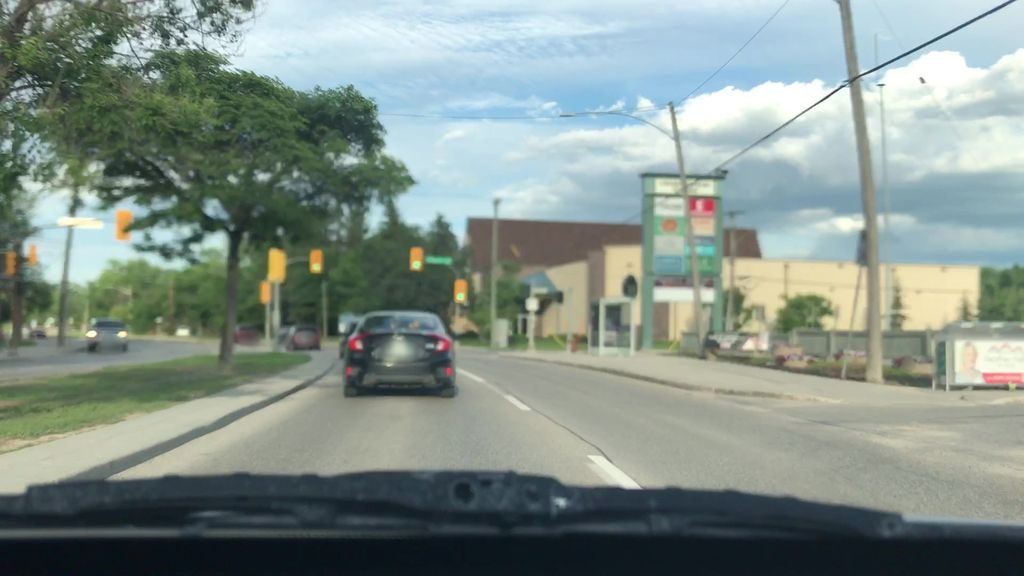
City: winnipeg